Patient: sex F, age 55
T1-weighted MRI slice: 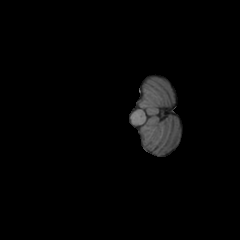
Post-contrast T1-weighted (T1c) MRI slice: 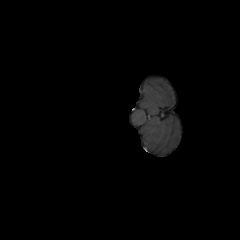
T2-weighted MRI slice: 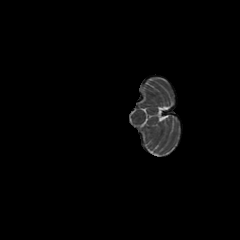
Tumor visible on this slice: no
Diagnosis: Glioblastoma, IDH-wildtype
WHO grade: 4